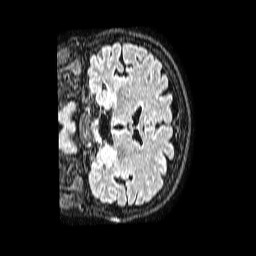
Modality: FLAIR
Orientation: coronal
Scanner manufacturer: philips
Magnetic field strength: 1.5 T
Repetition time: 4.8 s
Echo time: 0.3 s